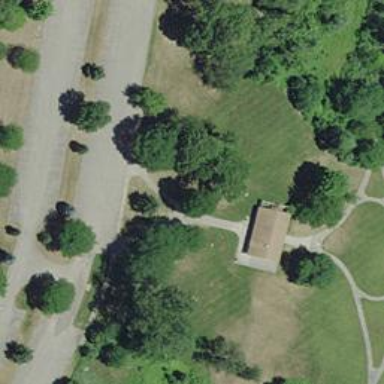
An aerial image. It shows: Disc golf tee area.